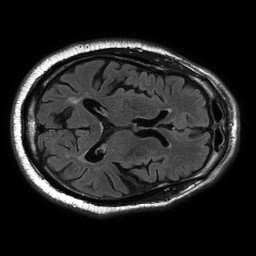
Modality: FLAIR
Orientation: axial
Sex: male
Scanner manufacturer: philips
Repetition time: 11 s
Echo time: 0.125 s